Interaction volume radius: 5 \u00c5
Interaction volume height: 15 \u00c5
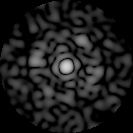
Disorder parameter: 0.8262